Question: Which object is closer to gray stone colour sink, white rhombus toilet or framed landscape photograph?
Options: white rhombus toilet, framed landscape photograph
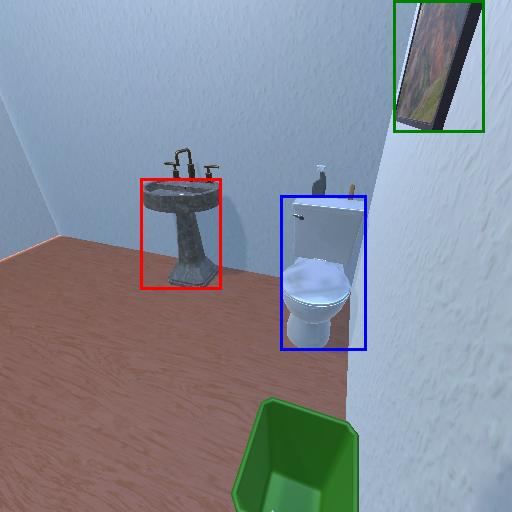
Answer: white rhombus toilet